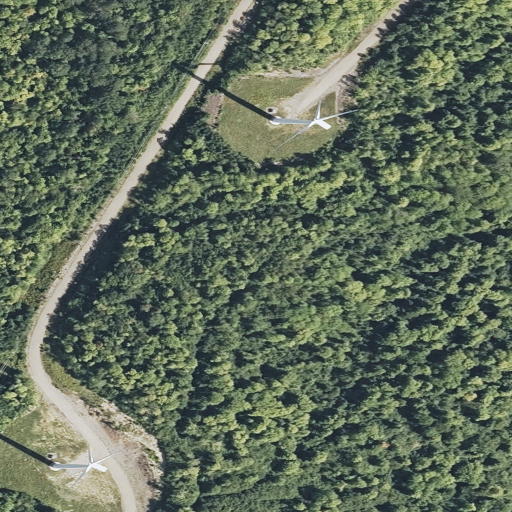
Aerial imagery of mountain in Maine named Owl Mountain containing deciduous forest, mixed forest, shrub, open development, medium intensity development, low intensity development, grassland, and high intensity development